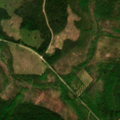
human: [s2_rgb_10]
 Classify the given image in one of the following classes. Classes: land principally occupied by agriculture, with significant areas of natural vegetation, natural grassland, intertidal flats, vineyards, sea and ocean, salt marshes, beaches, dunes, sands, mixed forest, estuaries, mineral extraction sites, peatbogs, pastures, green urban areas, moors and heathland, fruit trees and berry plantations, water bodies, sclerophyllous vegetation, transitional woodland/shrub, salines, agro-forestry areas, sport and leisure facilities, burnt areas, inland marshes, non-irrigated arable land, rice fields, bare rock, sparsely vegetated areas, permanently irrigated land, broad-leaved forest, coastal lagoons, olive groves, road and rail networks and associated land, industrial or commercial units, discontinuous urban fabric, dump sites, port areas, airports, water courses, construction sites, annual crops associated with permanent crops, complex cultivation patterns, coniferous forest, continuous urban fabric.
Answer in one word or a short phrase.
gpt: coniferous forest, mixed forest, transitional woodland/shrub